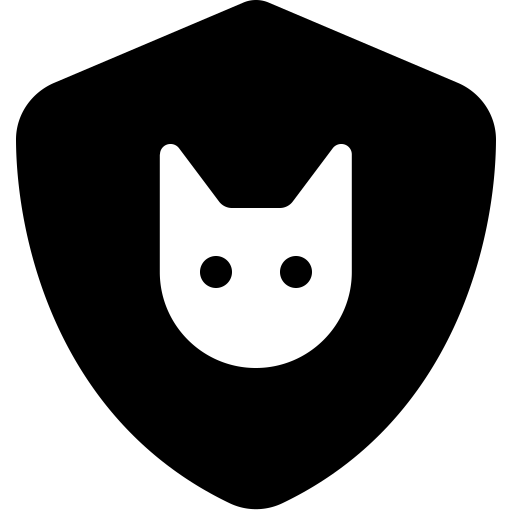
Tags: icon, FontAwesome, fa-icon, solid, shield, cat